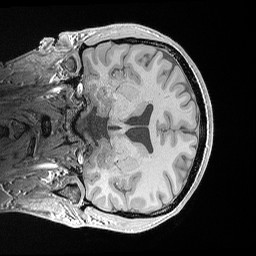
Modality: T1w
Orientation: coronal
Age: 23
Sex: male
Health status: healthy
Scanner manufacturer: siemens
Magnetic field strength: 3 T
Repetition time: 0.02 s
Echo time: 0.00492 s